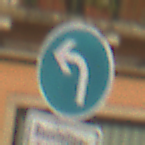
Verkehrszeichen: VorgeschriebeneFahrtrichtungLinks
Zusatzzeichen unten: SonstigeFahrzeugePersonengruppenFrei1
Umgebung: Outdoor, Urban
Tageszeit: MorningAfternoon
Wetter: Clear
Licht: Natural
Jahreszeit: NotSpecified
Kontrast: HighContrast